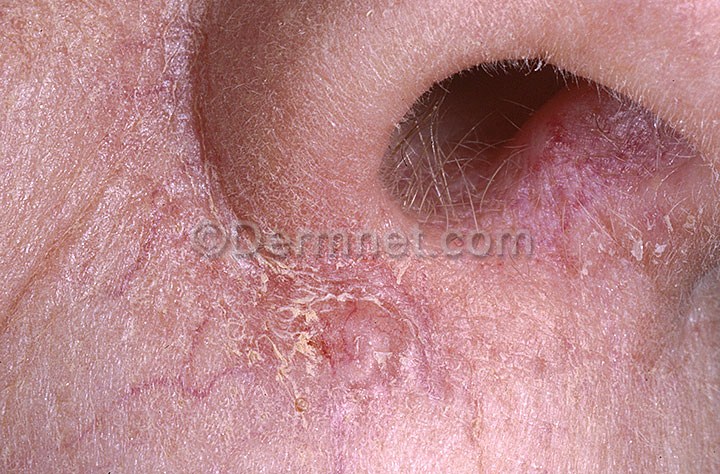
Disease: Actinic Keratosis Basal Cell Carcinoma and other Malignant Lesions